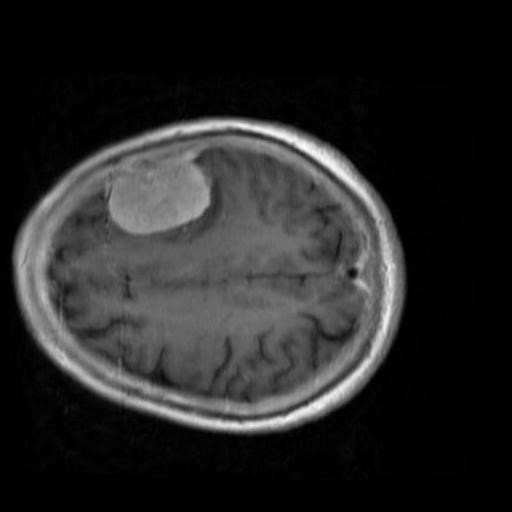
Label: brain_menin